Question: I cannot do a simple commit (svn commit file.php) from within the working directory. Or, by referencing the working directory and file (svn commit ~/webDev/ricalsin/trunk/config/site.php) Shouldn't that be possible using either approach? Both approaches generate the same terminal window response - which is not what tutorials say.
I attached a screenshot of the terminal window after making the attempt (below). This is an apache2 server running on a local computer. I am able to checkout a directory without a problem.
So sorry for the noobiness. Thanks for any help.

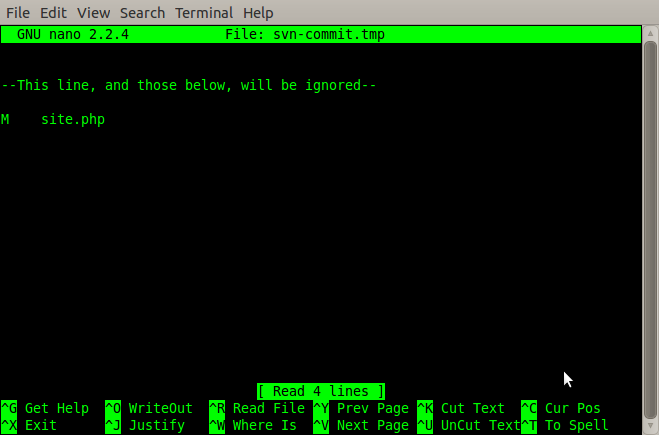
Answer: 'svn' has dropped you into a text editor, so you can edit the log message for that commit.
You can stop this from happening by supplying the message on the command line with the
'-m' argument, e.g.
'''
svn commit file.php -m "your message here"
'''
Or just edit the message and exit the editor -- svn should proceed with the commit.
Note that 'svn ci' is recognized as an abbreviation for 'svn commit'.